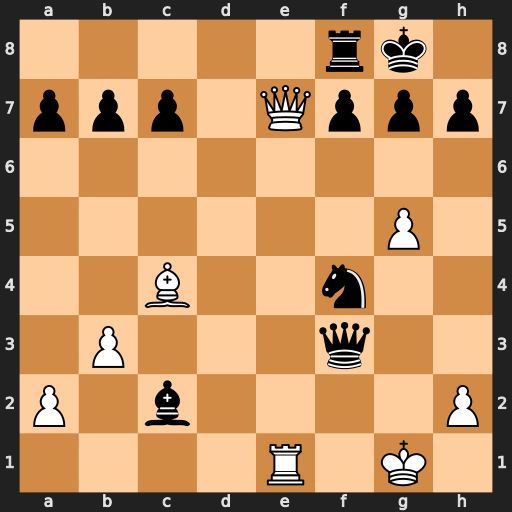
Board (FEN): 5rk1/ppp1Qppp/8/6P1/2B2n2/1P3q2/P1b4P/4R1K1
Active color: w
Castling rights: -
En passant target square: -
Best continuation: Qxf7+ Rxf7 Re8#